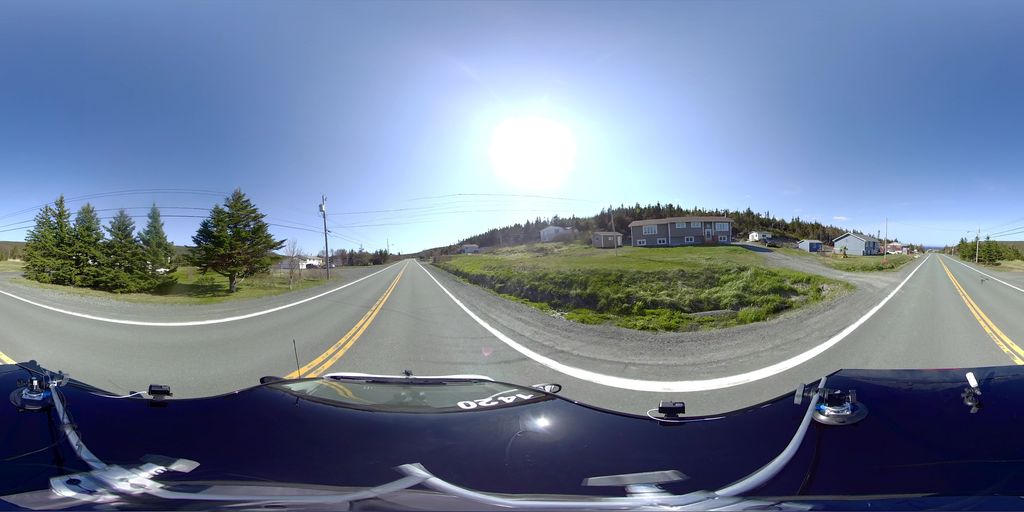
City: st_johns